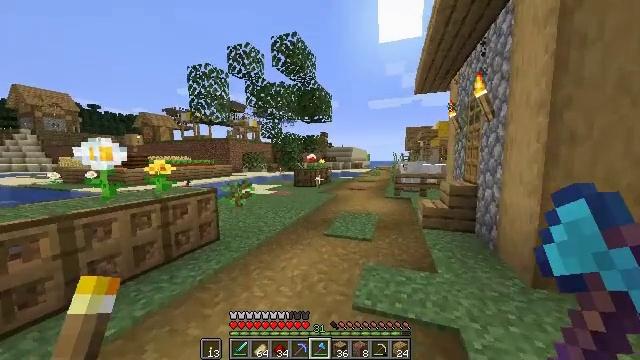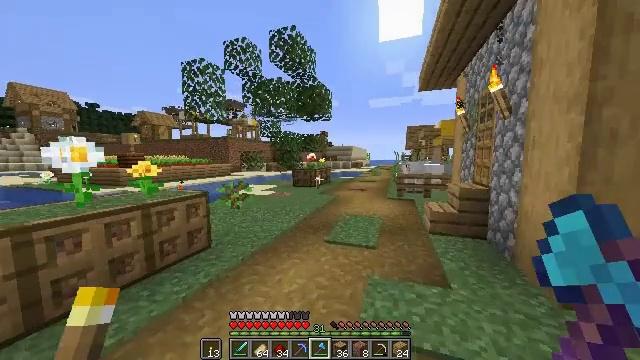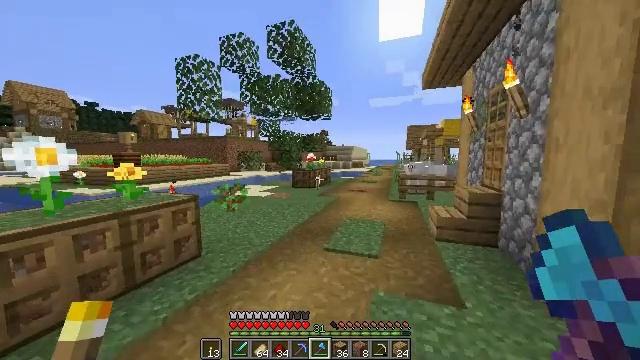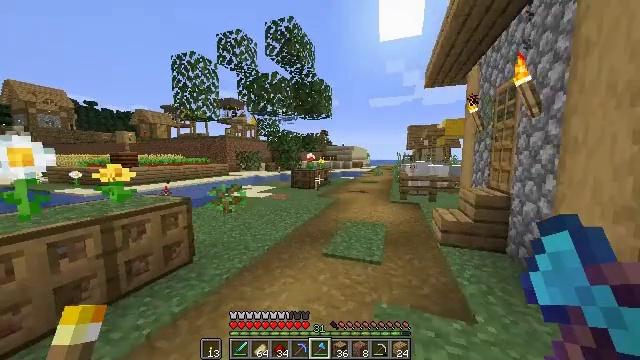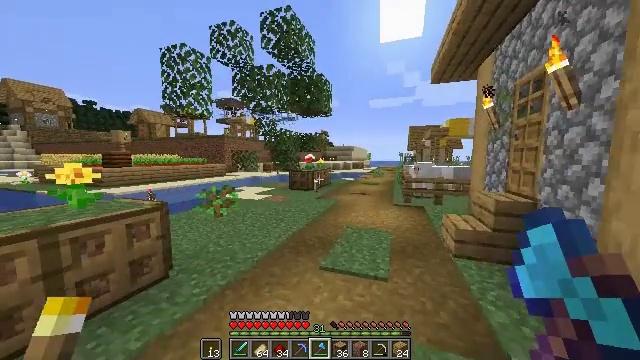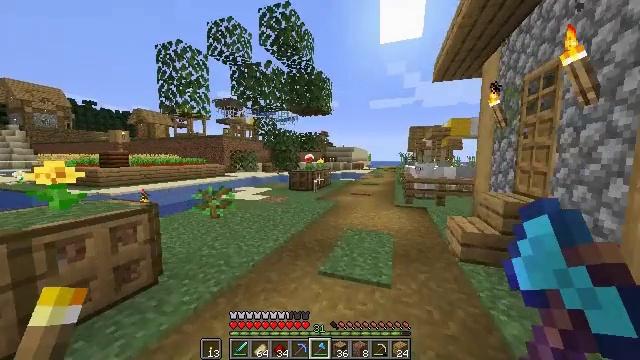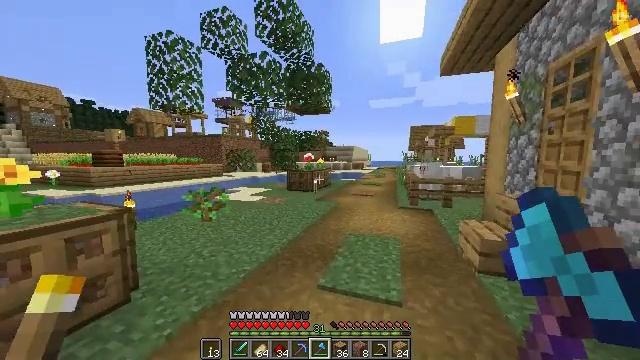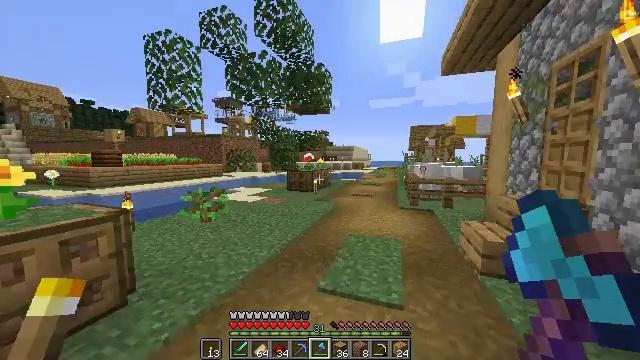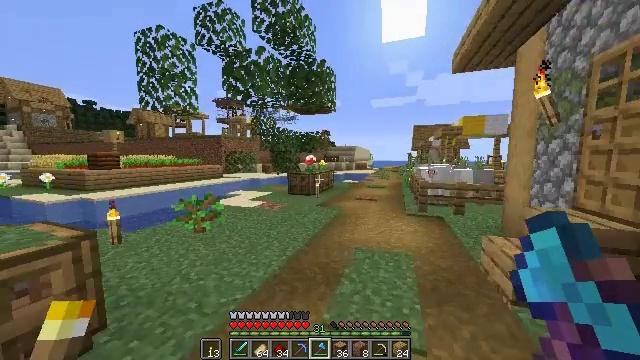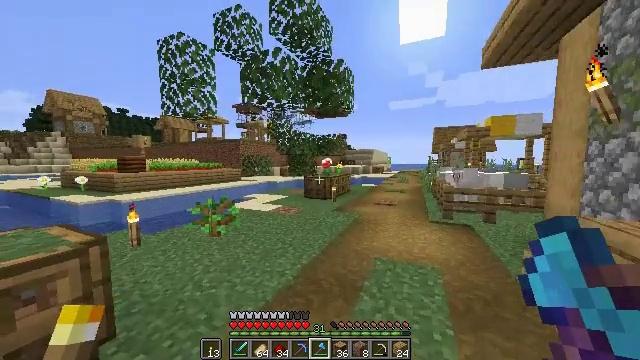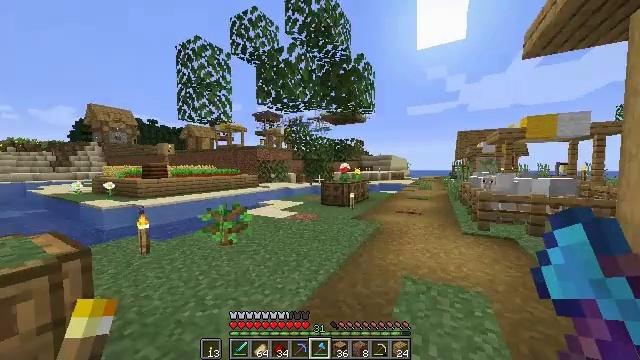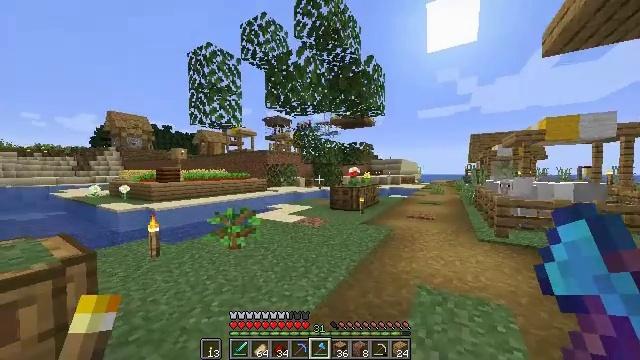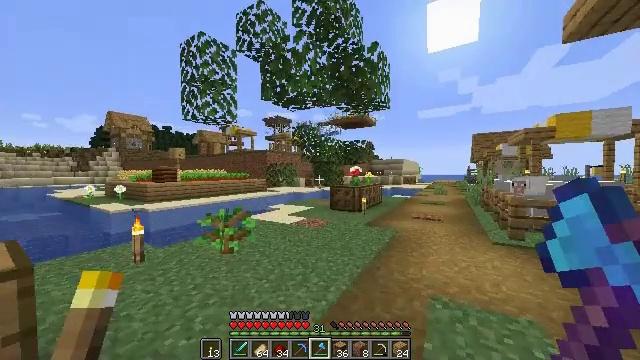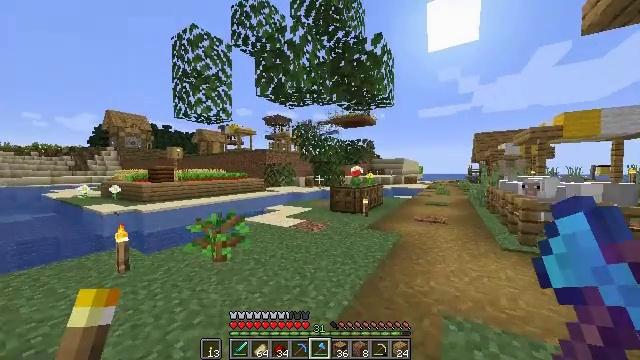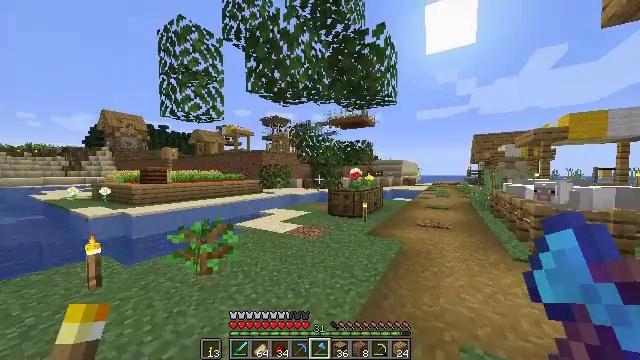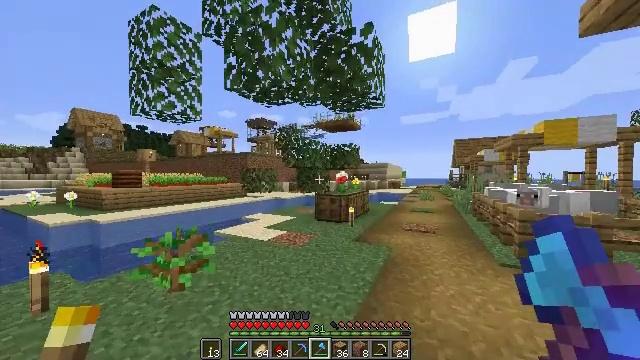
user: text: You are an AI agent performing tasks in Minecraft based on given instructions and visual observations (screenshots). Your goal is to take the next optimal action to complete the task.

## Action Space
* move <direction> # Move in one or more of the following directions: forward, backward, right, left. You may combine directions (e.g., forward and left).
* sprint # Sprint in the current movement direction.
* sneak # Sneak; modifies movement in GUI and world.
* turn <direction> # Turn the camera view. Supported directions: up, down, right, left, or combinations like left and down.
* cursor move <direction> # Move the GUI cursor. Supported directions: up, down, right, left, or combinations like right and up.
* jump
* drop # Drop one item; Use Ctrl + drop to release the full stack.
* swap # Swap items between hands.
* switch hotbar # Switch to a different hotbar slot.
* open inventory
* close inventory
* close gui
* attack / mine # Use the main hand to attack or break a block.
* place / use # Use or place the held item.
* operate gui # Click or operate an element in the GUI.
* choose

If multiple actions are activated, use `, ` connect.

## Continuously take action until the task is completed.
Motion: motion action
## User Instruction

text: Break the oak sapling to collect it.
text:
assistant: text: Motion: move forward
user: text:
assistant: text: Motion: move forward, sprint
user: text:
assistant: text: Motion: move forward, sprint
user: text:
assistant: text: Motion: move forward, sprint
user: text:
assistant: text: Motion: move forward
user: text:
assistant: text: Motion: move forward, sprint
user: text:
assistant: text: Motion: move forward, sprint
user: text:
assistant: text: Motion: move forward, sprint
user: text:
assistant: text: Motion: move forward, sprint, turn left
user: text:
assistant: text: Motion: move forward, turn left and up
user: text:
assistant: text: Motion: move forward, turn left and up
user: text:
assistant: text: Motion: move forward, sprint
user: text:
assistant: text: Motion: move forward, sprint
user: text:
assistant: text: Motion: move forward, sprint
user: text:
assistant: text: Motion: move forward, sprint, turn right
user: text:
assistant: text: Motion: move forward, turn right
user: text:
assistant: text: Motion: move forward, turn right and up
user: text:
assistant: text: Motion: move forward, sprint, turn right and up
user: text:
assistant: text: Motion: move forward, sprint, turn right and up
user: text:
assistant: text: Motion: move forward, sprint, turn right and up
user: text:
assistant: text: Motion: move forward, sprint, turn right
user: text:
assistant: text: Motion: move forward, turn right
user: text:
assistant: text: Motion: move forward, sprint
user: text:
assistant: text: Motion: move forward, sprint
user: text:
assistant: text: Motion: move forward, sprint
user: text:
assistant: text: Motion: move forward, sprint, turn right and down
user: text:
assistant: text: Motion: move forward, turn right and down
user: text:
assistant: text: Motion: move forward, turn right
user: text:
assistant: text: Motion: move forward
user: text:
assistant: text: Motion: move forward